Question: Is there a way to handle the event when last visible character is typed to 'input' field?
On screenshot below, it is the moment of pressing key

Thanks in advance
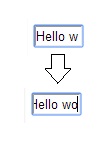
Answer: This goes to head:
'''
function checkInput(input) {
var overflowing = input.offsetWidth < input.scrollWidth;
if( overflowing ) {
// Do something here
console.log('text is larger than input');
}
}
'''
This is actual input tag:
'''
<input style="width: 50px;" value="" onkeypress="checkInput(this);" />
'''